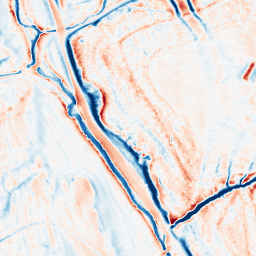
Category: classical
Decomposition family: gaussian_anisotropic
Decomposition parameters: sigma_x: 5
sigma_y: 2
Upsampling method: linear_exact
Upsampling parameters: scale: 8
Upsampling scale: 8